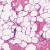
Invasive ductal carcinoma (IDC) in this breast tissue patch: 0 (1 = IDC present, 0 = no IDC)